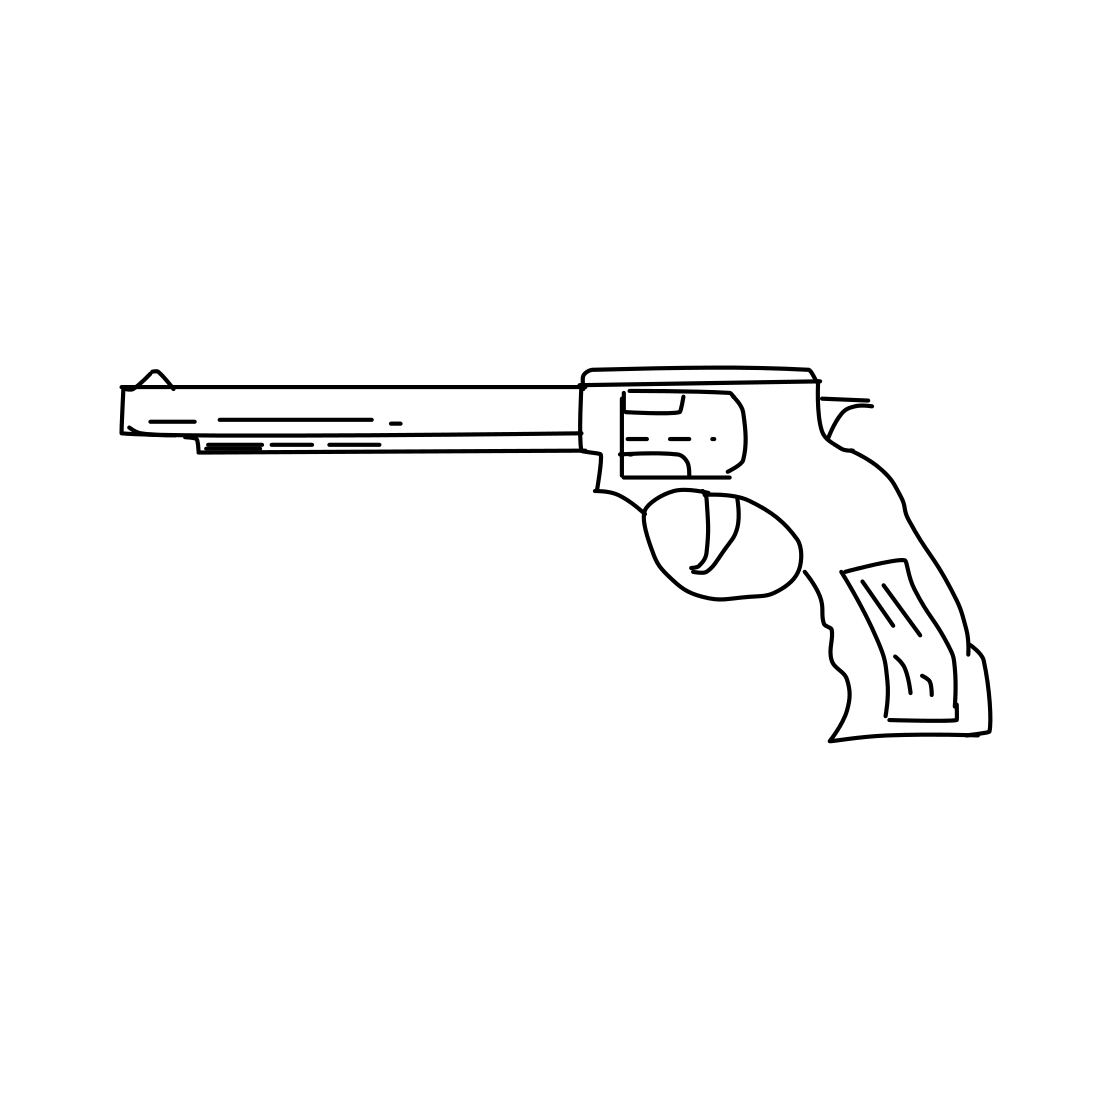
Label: revolver